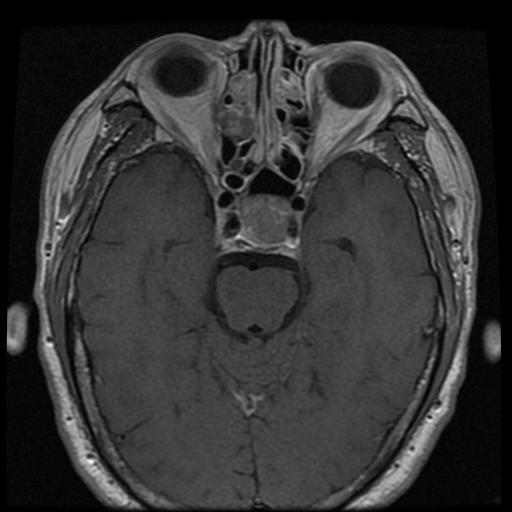
Label: pituitary